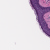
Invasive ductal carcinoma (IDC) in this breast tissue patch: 0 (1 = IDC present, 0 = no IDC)